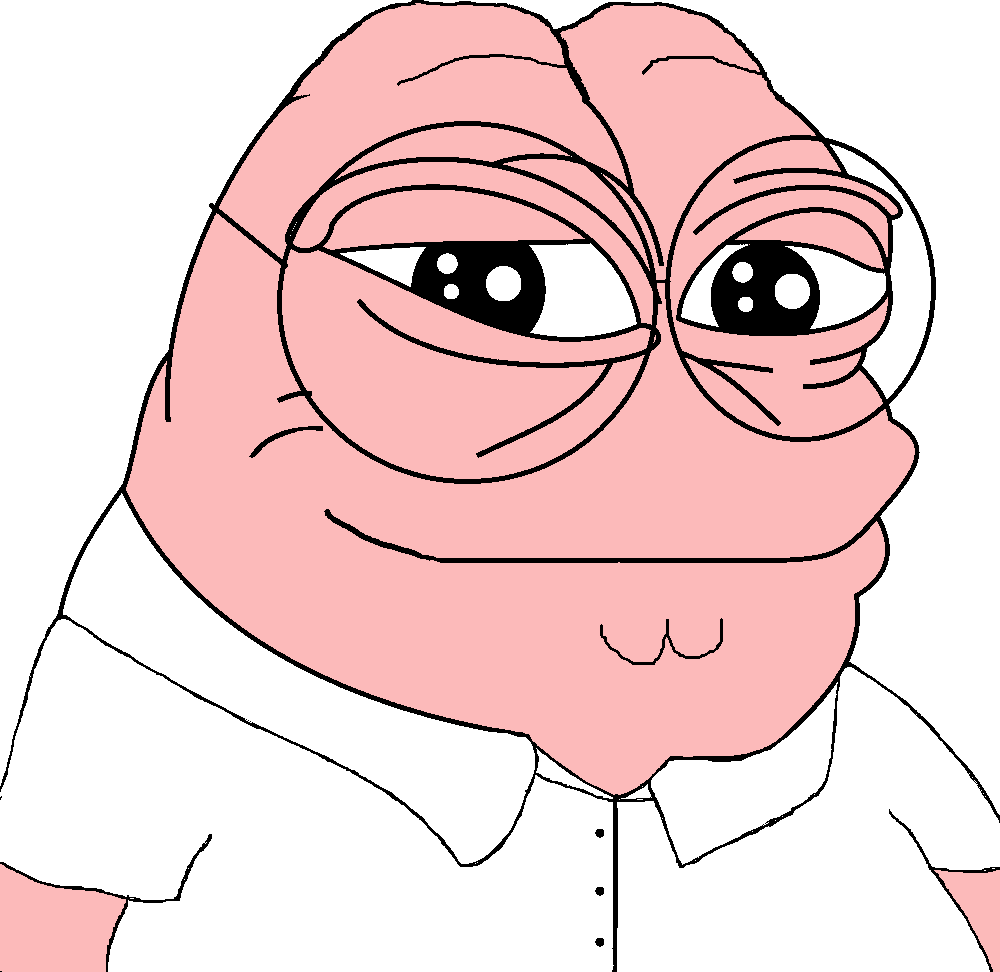
Label: 5_Pepe